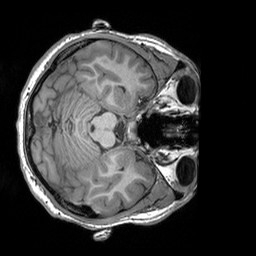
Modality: T1w
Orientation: axial
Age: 24
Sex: male
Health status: healthy
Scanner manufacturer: siemens
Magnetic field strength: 3 T
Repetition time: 2.3 s
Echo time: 0.00303 s